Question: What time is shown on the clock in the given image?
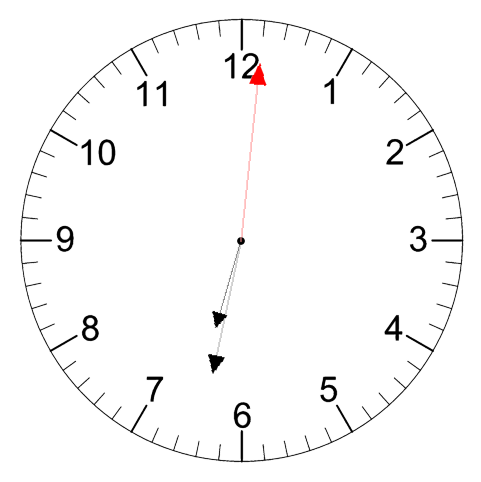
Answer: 06:32:01